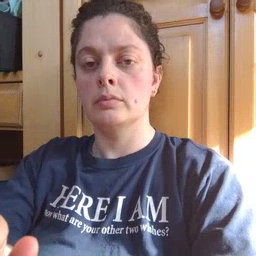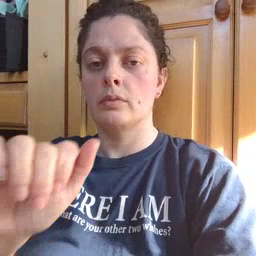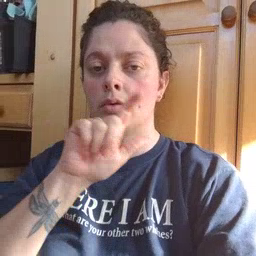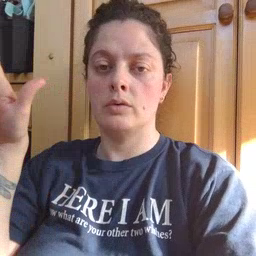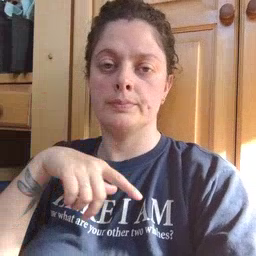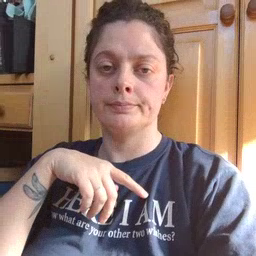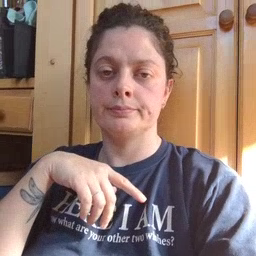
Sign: all